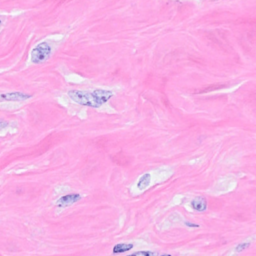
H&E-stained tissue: Breast